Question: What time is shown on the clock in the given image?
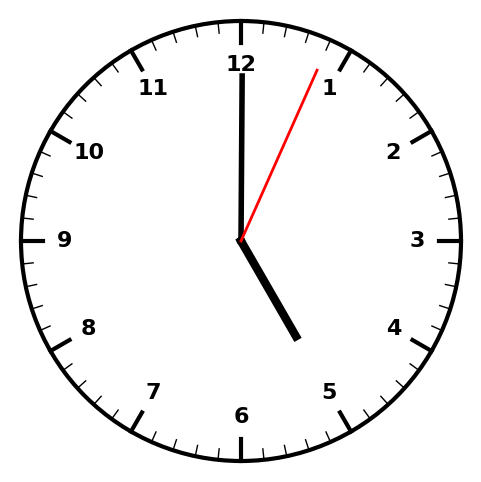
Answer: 05:00:04